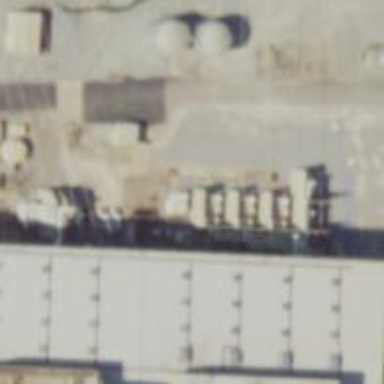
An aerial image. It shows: Steam turbine generator.